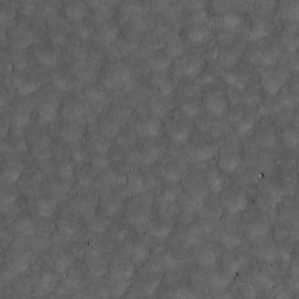
Label: non_frost